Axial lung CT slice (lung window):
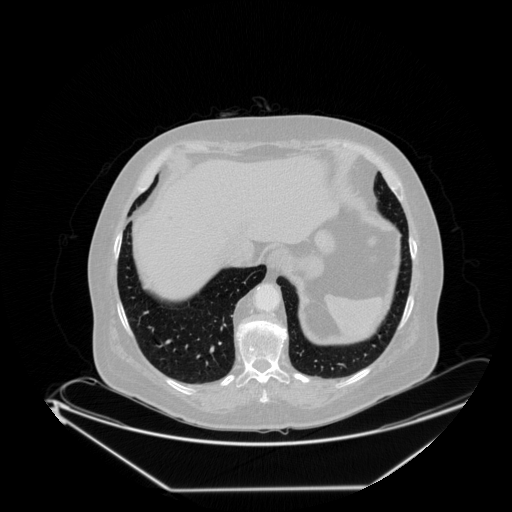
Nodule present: no